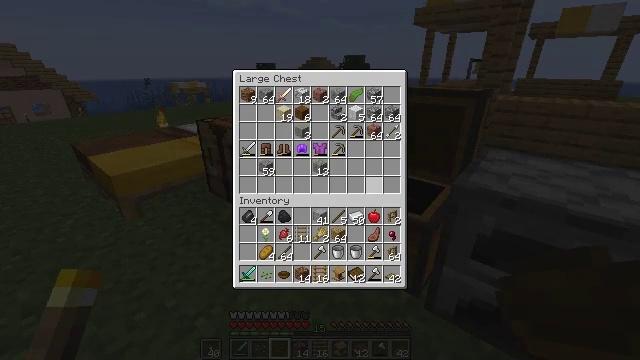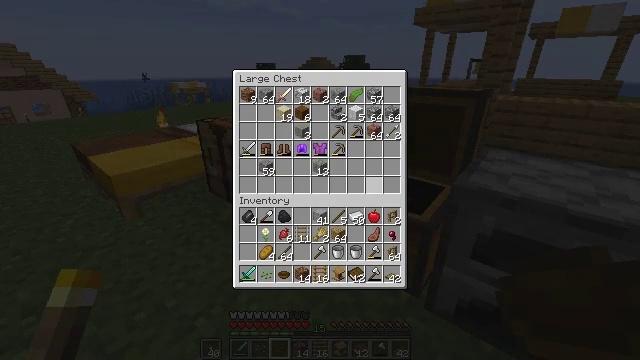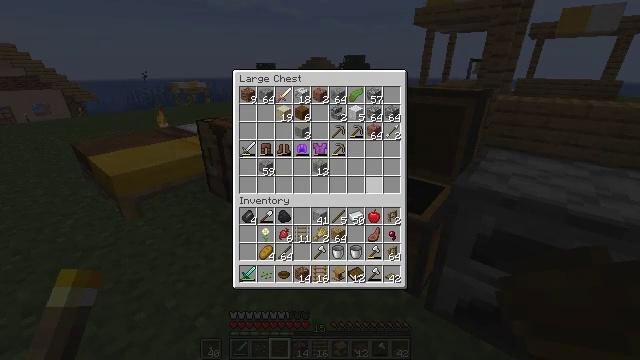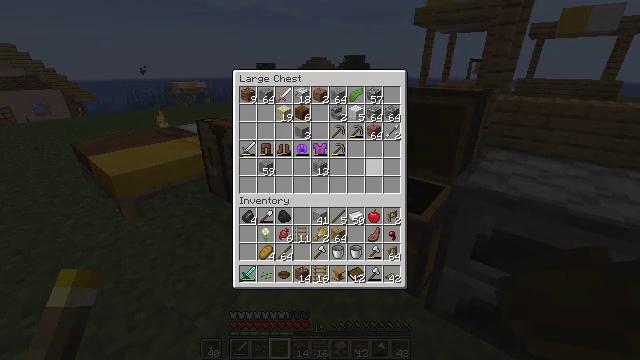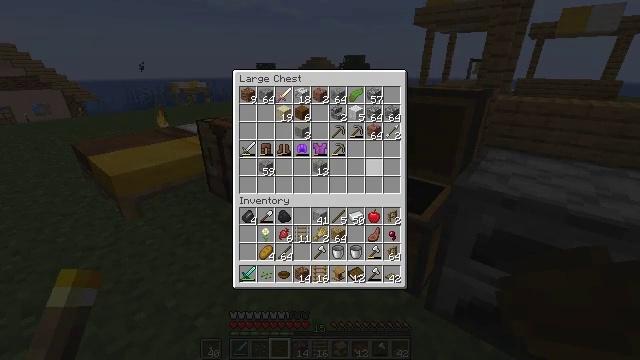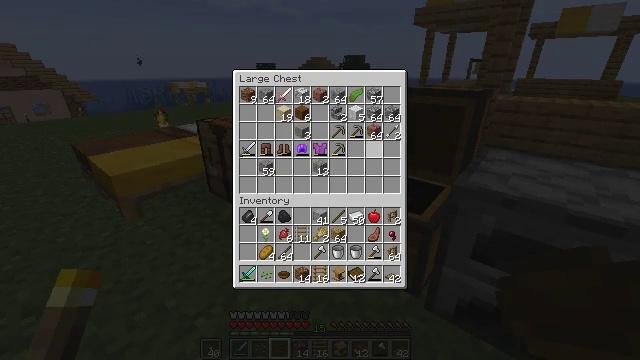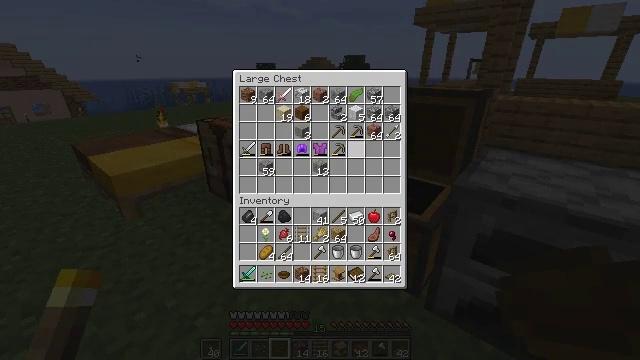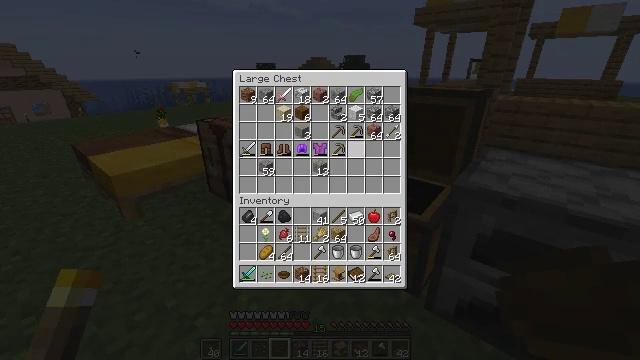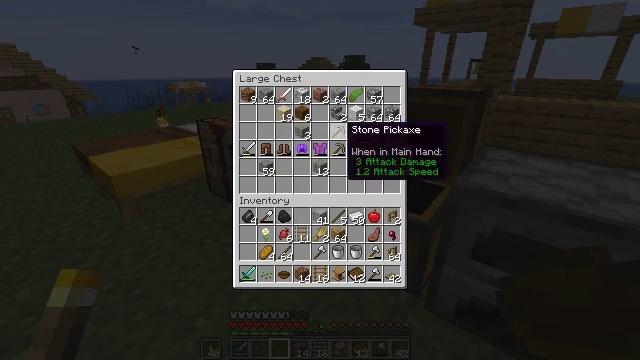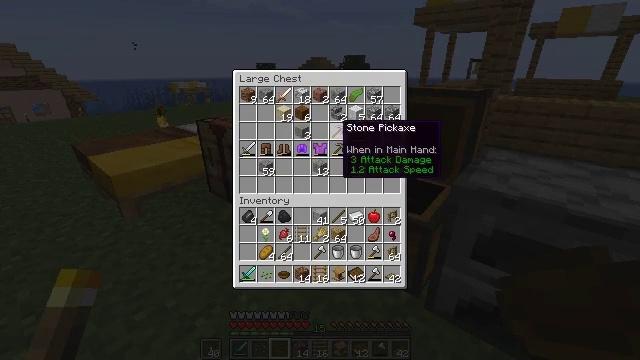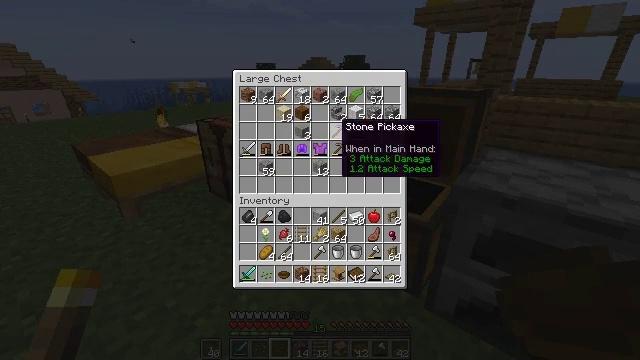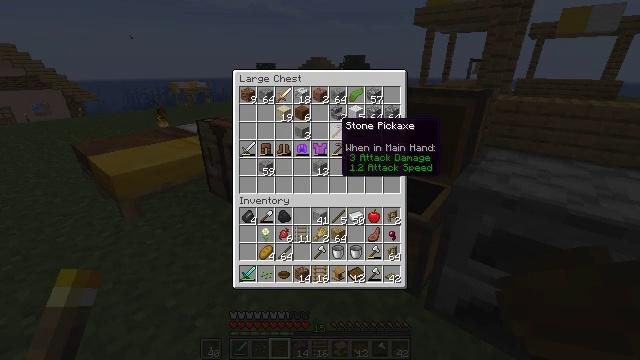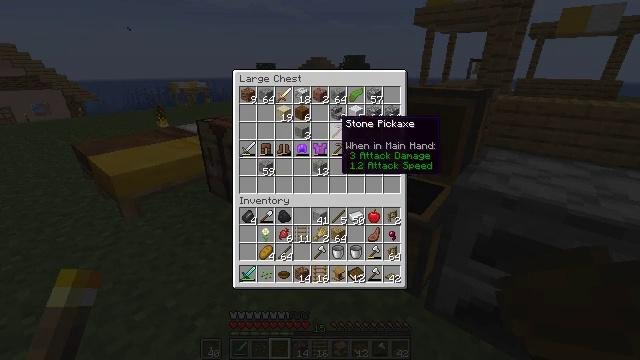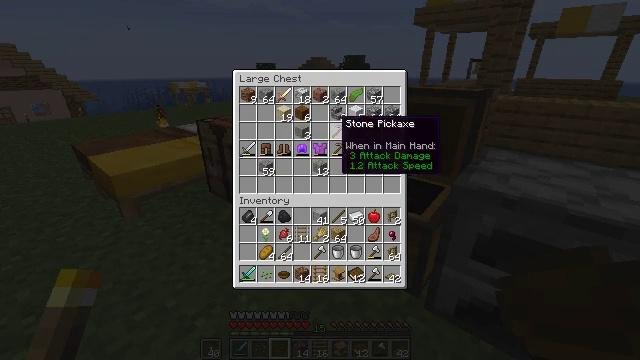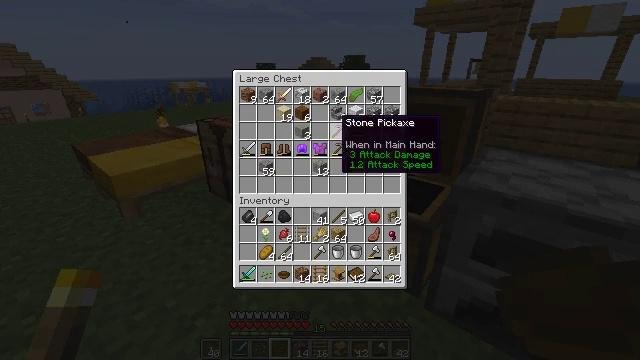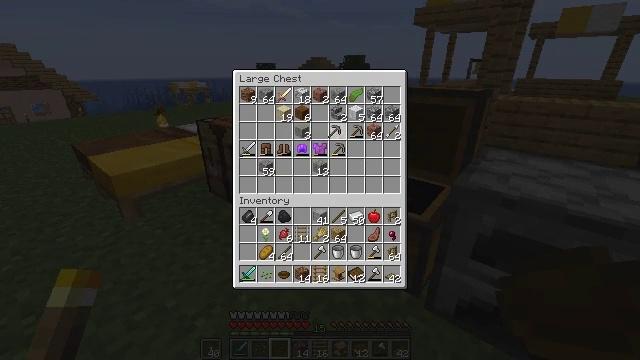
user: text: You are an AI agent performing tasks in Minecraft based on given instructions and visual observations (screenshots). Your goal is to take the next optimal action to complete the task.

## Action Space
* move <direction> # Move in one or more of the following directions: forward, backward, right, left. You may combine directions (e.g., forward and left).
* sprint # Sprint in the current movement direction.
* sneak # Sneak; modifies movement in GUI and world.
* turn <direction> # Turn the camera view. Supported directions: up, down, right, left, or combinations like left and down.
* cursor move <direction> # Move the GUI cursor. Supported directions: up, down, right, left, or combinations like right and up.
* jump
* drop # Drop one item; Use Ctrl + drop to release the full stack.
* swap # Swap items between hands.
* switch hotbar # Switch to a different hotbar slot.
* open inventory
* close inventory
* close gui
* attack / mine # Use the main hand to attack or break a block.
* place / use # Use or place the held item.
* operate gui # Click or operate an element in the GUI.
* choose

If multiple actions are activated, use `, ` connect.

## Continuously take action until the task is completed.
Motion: motion action
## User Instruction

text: Recycle the blast furnace by breaking it.
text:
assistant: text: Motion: no_op
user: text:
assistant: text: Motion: no_op
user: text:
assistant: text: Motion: no_op
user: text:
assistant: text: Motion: cursor move up
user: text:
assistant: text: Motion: no_op
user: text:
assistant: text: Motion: cursor move left
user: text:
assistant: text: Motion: no_op
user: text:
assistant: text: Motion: cursor move left
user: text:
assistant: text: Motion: no_op
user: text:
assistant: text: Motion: no_op
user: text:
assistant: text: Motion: no_op
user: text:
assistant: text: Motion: no_op
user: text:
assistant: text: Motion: no_op
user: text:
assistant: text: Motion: no_op
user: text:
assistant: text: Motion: operate gui
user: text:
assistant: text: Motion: cursor move down, operate gui
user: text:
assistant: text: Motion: cursor move down
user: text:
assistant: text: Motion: cursor move right and down
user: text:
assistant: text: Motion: cursor move down
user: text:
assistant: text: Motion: cursor move down
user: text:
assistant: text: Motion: no_op
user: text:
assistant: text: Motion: cursor move down
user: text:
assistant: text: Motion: no_op
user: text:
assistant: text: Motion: no_op
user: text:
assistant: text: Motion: no_op
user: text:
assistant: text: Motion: no_op
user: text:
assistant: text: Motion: no_op
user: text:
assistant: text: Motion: no_op
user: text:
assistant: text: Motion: no_op
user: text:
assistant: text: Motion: operate gui